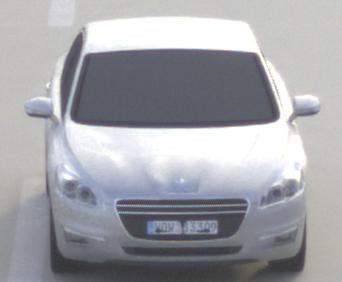
Make: Peugeot
Model: 508 120 VTi
Detailed model: 508 (I) Limousine
Model produced from: 2011/03
Model produced until: 2014/05
Doors: 4
Color: white
Road condition: dry road
Daytime: morning or afternoon
Contrast: medium contrast